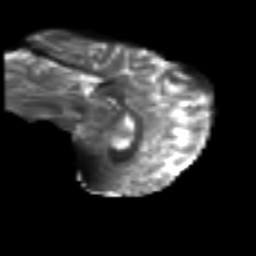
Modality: T2w
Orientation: sagittal
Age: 34
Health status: ill
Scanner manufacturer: philips
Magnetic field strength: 3 T
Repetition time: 9 s
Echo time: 0.127 s